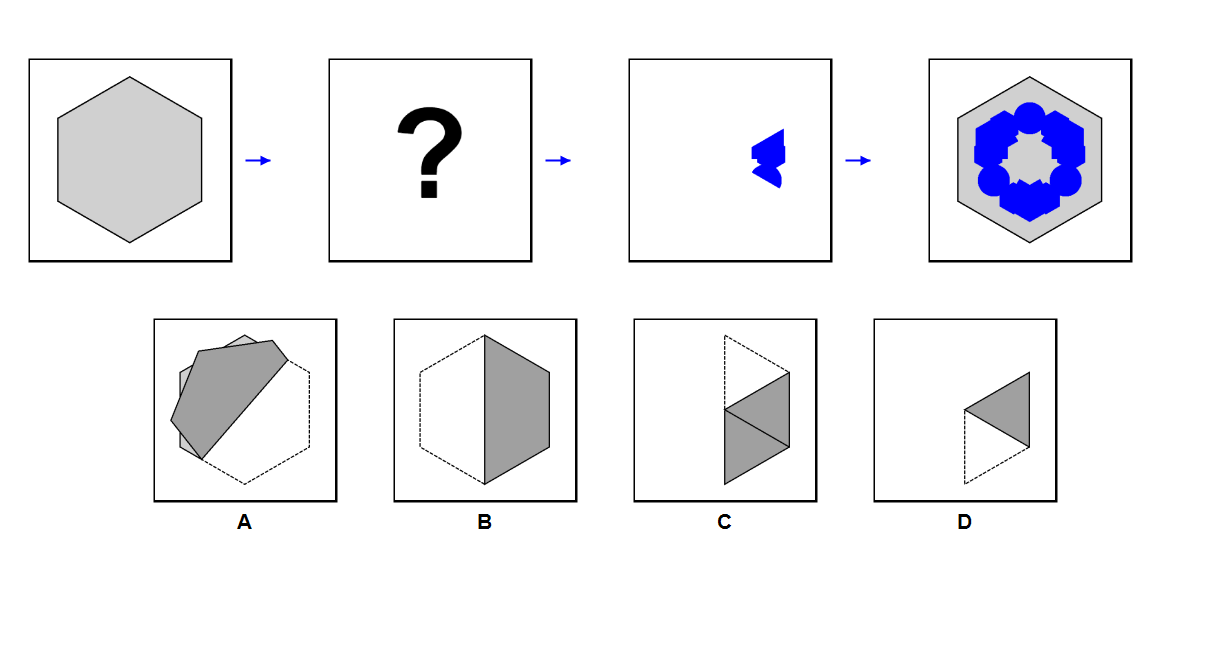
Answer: A